Question: I have a tricky jquery question; I want to be able to select all the childs of a specific checkbox when it has a span class identer and content '-- '
In the example below; I want that when I check 'Alarme' both 'Alarmes domestiques' and 'Controle d'acces' to be checked; also the reverse action when I unselect it.
Must be damn easy but i'm not a Jquery expert.
Thanks !

I have the following code :
'''
<tbody>
<tr class="odd">
<td>
<div class="form-item-2-0-checkboxes-1--1">
<input type="checkbox" name="2[0][checkboxes][1][-1]" value="1">
</div>
</td>
<td>
<span class="indenter"></span>
<a href="/taxonomy/term/1" class="depth-0">Alarmes</a>
</td>
</tr>
<tr class="even">
<td>
<div class="form-item-2-0-checkboxes-4--1">
<input type="checkbox" name="2[0][checkboxes][4][-1]" value="1">
</div>
</td>
<td>
<span class="indenter">--&nbsp;</span>
<a href="/taxonomy/term/4" class="depth-1">Alarmes domestiques</a>
</td>
</tr>
<tr class="odd">
<td>
<div class="form-item-2-0-checkboxes-5--1">
<input type="checkbox" name="2[0][checkboxes][5][-1]" value="1">
</div>
</td>
<td>
<span class="indenter"></span>
<a href="/taxonomy/term/2" class="depth-0">Amenagement</a>
</td>
</tr>
<tr class="even">
<td>
<div class="form-item-2-0-checkboxes-3--1">
<input type="checkbox" name="2[0][checkboxes][3][-1]" value="1">
</div>
</td>
<td>
<span class="indenter"></span>
<a href="/taxonomy/term/3" class="depth-0">Sanitaires</a>
</td>
</tr>
</tbody>
'''
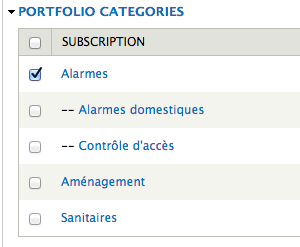
Answer: ok, try that, not really nice code yet.
'''
$checkboxes = $("span.indenter:empty").parent().prev().children().children();
$checkboxes.click(function(){
var $t = $(this);
var checked = $t.is(':checked');
var $tr = $t.parent().parent().parent();
var child;
do { $tr = $tr.next();
if(!$tr.length) return;
child = ! $tr.children(":nth-child(2)").children("span").is(":empty");
if( child )
$tr.children(":nth-child(1)").children().children().prop('checked',checked);
} while(child);
});
'''